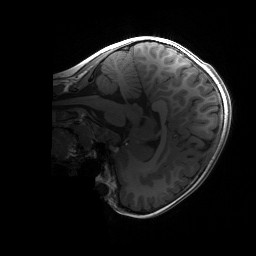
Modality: T1w
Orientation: sagittal
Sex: male
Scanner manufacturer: siemens
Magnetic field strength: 3 T
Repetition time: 1.9 s
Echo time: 0.00243 s